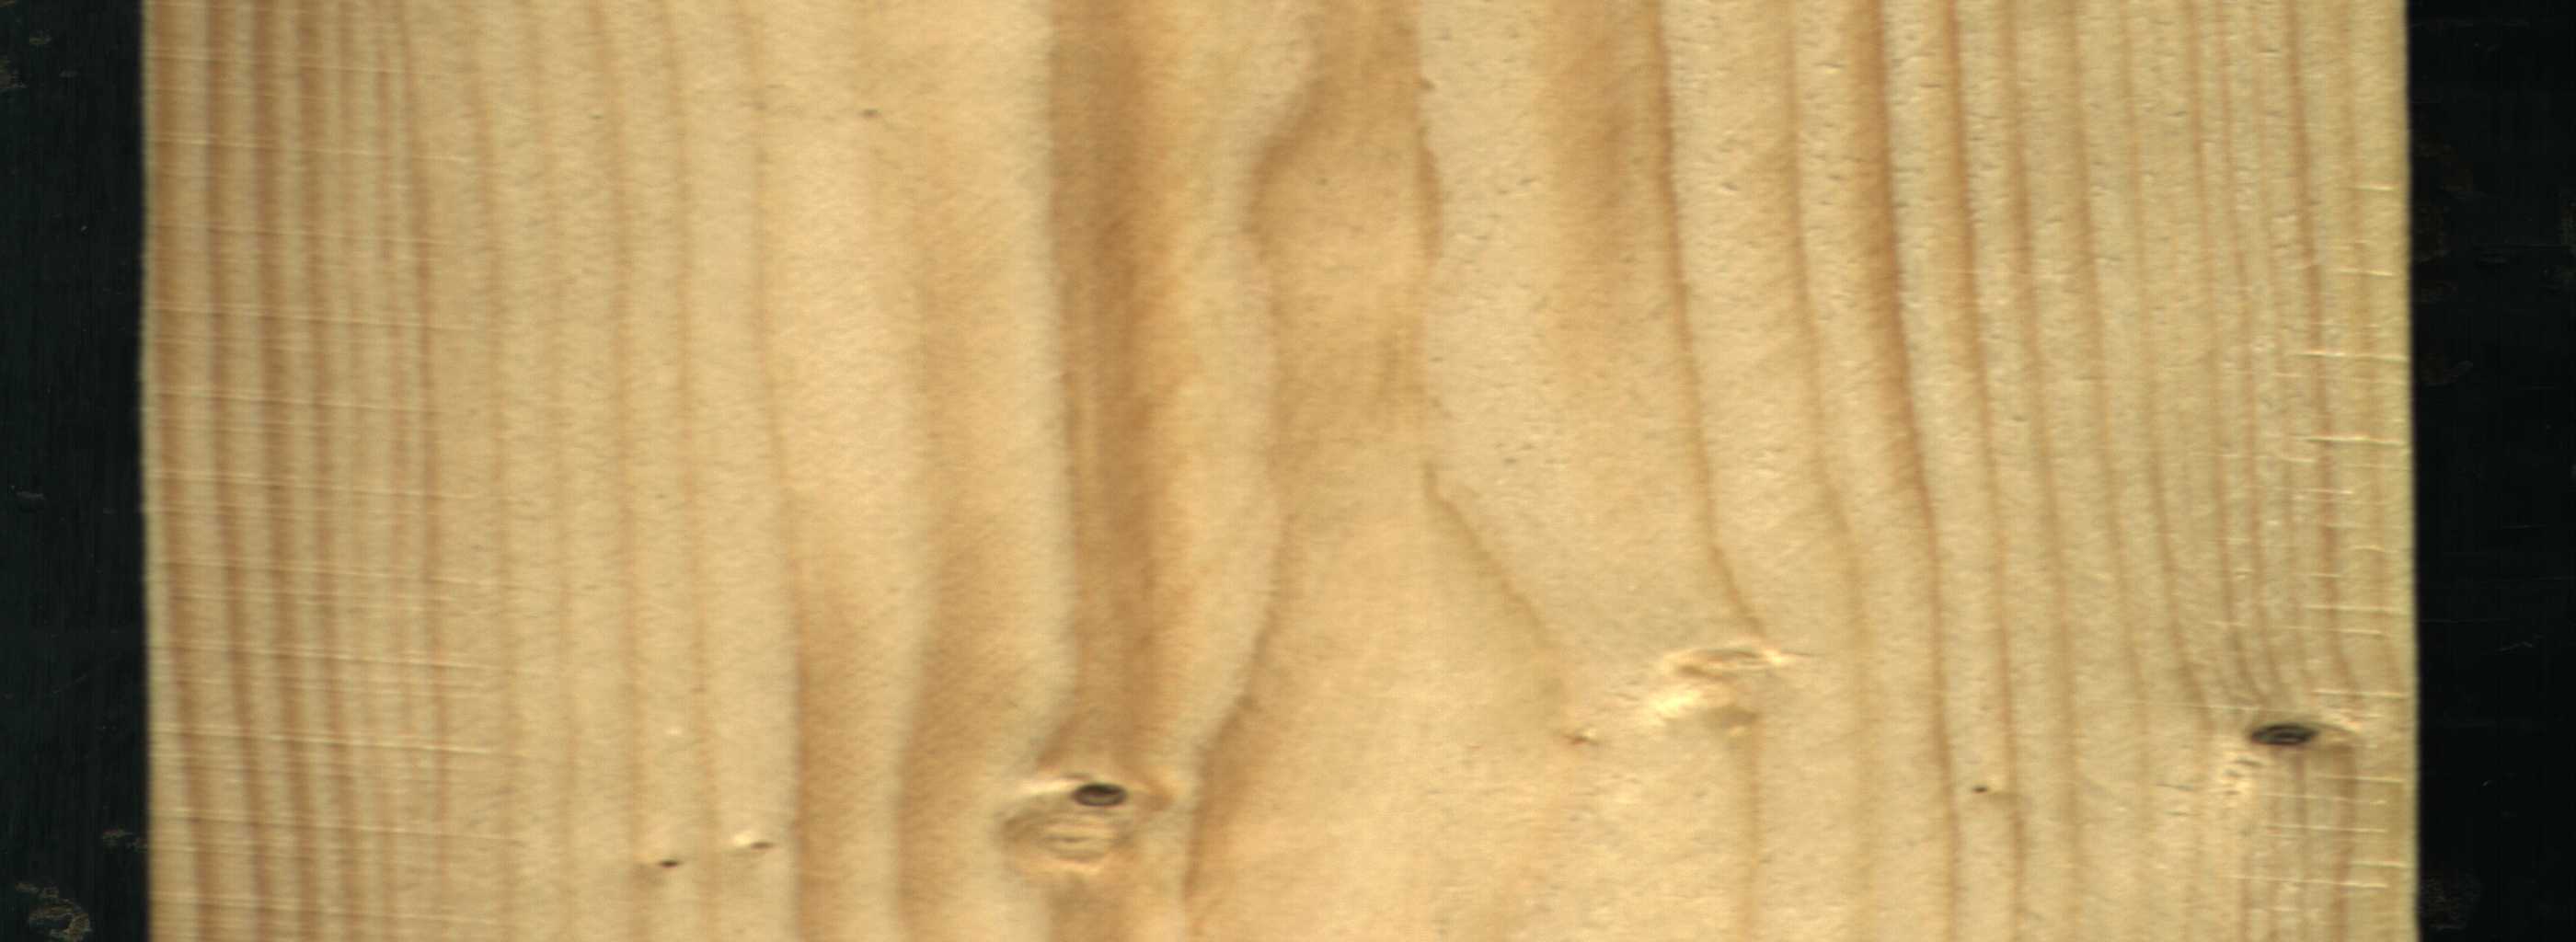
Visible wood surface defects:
Live_Knot
Live_Knot